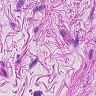
Metastatic tissue present: no